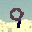
Label: 9